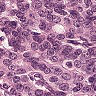
Metastatic tissue present: yes